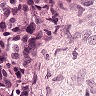
Metastatic tissue present: yes